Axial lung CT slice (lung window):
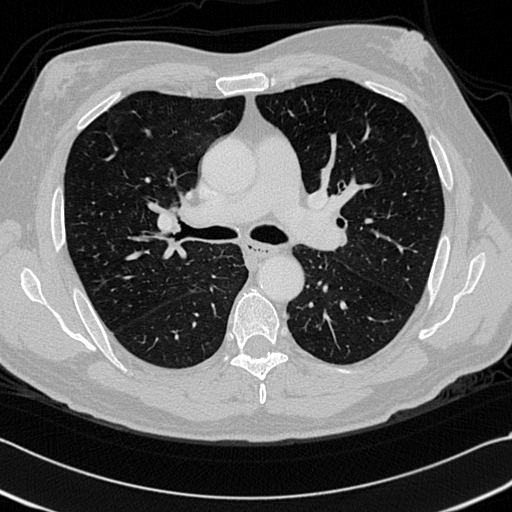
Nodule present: no